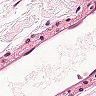
Metastatic tissue present: no